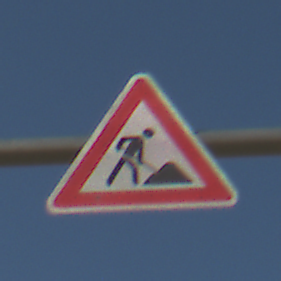
Verkehrszeichen: Arbeitsstelle
Umgebung: Outdoor, Nature
Tageszeit: MorningAfternoon
Wetter: PartlyCloudy
Licht: Natural
Jahreszeit: NotSpecified
Kontrast: HighContrast